Question: Is it possible to have 'textbox' and 'button' to specify page size instead of having 'select' with options.
I want pager like below

User can enter page number in first text box and refresh grid only when clicking on "Go" button and user can change page size by editing second text box and clicking on "Change" grid needs to refreshed with updated total number of pages,page size etc..
Thanks in advance!!
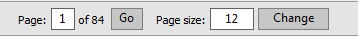
Answer: Everything is possible! <URL> demonstrates one of the possible implementation. It uses external input control:

In the same way you can move the controls to the pager/pagers, you can force Click on the "Change" button on pressing key and so on. I just wanted to demonstrate how the requirements could be implemented. I used both toppager and the second pager at the bottom on the demo to demonstrates that the approach works in the case too.
The code used in the demo is the following:
'''
var getPagerSelectors = function () {
return $("#list").closest(".ui-jqgrid").find(">.ui-jqgrid-view>.ui-jqgrid-toppager,>.ui-jqgrid-pager").find(".ui-pg-selbox");
};
$("#setRowNum").button().click(function () {
var newRowNum = parseInt($("#newRowNum").val(), 10);
if (newRowNum > 0) {
var $selects = getPagerSelectors();
var $firstOption = $selects.find("option:nth-child(1)");
$firstOption.text(newRowNum);
$firstOption.val(newRowNum);
$selects.first().val(newRowNum);
$selects.first().trigger("change");
}
});
getPagerSelectors().hide();
'''
If one removed the last line ('getPagerSelectors().hide();') one will see that I just change the value of the first option in the '<select>' used by jqGrid for choosing the page size, set the option as selected and trigger '"change"' event in the first pager. It's all.
: <URL> uses 'insertAfter' to move controls used for entering new page size. The results looks like below

I used the following CSS styles
'''
.ui-jqgrid .ui-jqgrid-pager, .ui-jqgrid .ui-jqgrid-toppager {
height: auto !important;
}
.ui-jqgrid .ui-pg-table {
padding-bottom: 0;
}
'''
to improve a little the height of the pager after adding new components.